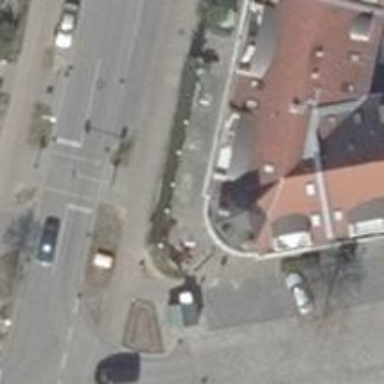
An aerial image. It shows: Restaurant.